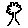
Label: tree